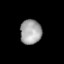
Tissue: lung
Cell type: Epithelial cells
Senescence score: 0.1799
Nuclear area (px): 511
Mean DAPI intensity: 164.693